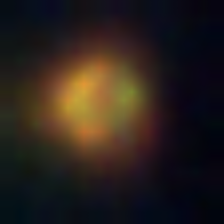
Taxon: NanoPlankton
Group: Other